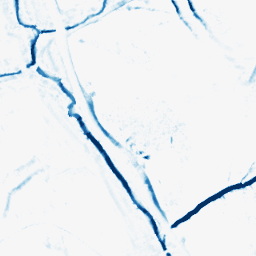
Category: morphological
Decomposition family: morphological_diamond
Decomposition parameters: operation: closing
radius: 5
Upsampling method: bilinear
Upsampling parameters: scale: 4
Upsampling scale: 4